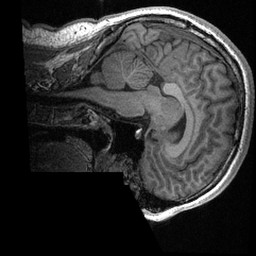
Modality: T1w
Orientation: sagittal
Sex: male
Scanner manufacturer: ge
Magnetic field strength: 3 T
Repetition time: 0.0064 s
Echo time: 0.00281 s